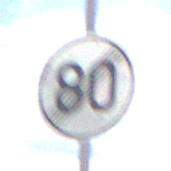
Verkehrszeichen: EndeGeschwindigkeit80
Umgebung: Outdoor, Nature
Tageszeit: Midday
Wetter: PartlyCloudy
Licht: Natural
Jahreszeit: NotSpecified
Kontrast: HighContrast